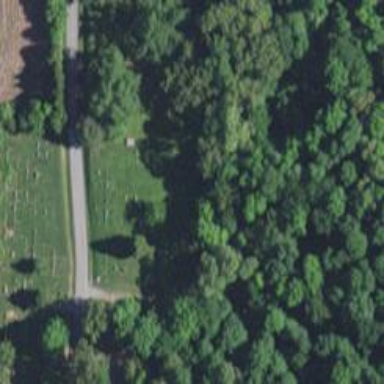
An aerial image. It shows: Cemetery.